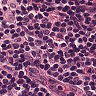
Metastatic tissue present: no